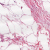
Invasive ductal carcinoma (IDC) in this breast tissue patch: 0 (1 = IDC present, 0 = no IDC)